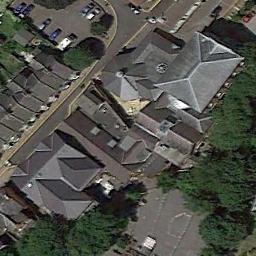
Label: church